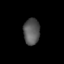
Tissue: lung
Cell type: Pericytes
Senescence score: 0.5475
Nuclear area (px): 418
Mean DAPI intensity: 87.785